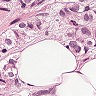
Metastatic tissue present: yes